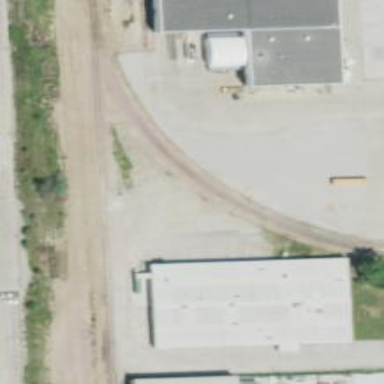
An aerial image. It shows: Rail spur service.